Question: I created Copy of a template for TextBox using Blend. I need to edit Path.Data inside ValidationErrorElement. How do I do that? I can see XAML but I can't figure out how to edit this path data using designer.

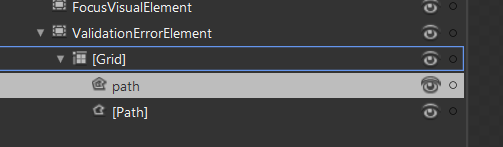
Answer: In order to see the path in the designer (ArtBoard) you have to enable the proper Validation State.
First, select the path in the Objects and Timeline pane. Then click the States tab. Choose the ValidationStates/InvalidUnfocused or ValidationStates/InvalidFocused state.
Now you should see the path selected in the Artboard.